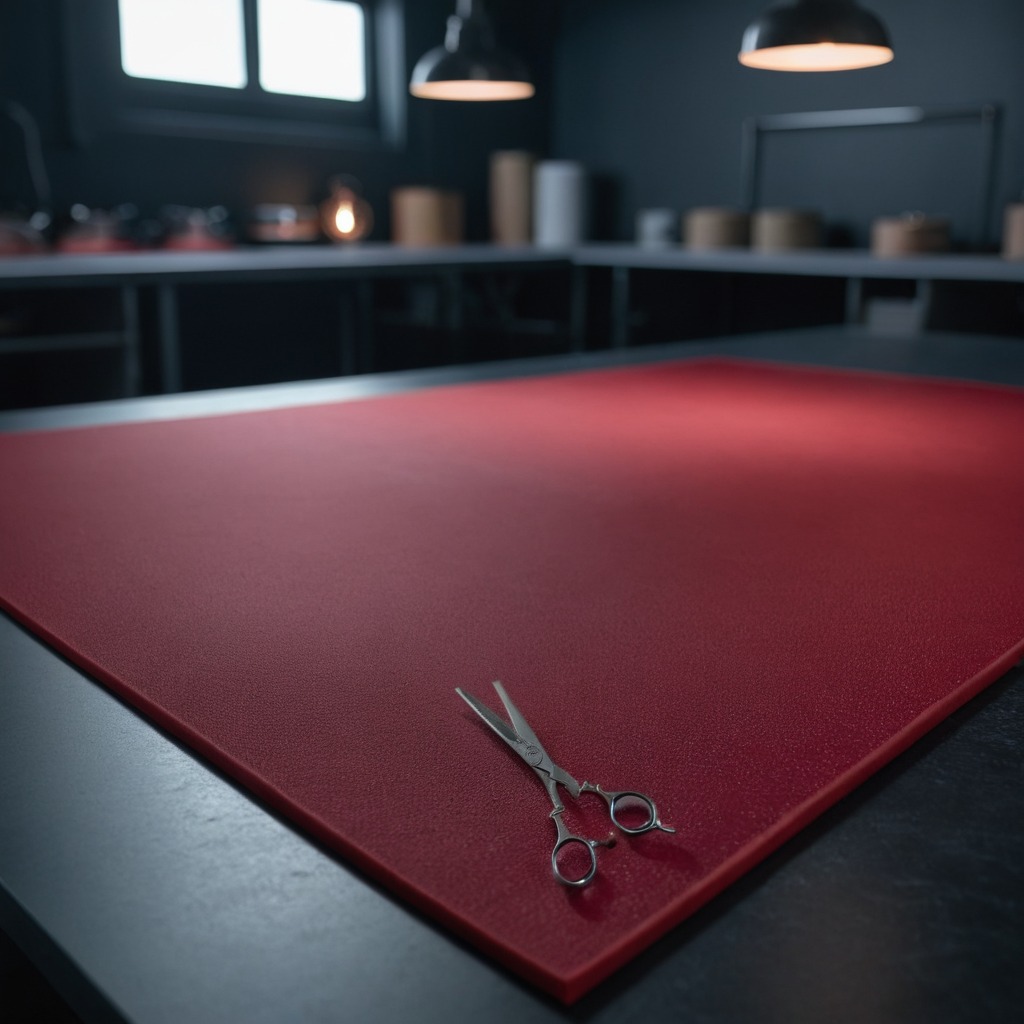
A scissor lies on the clean granite tabletop covered with a red rubber mat inside a workshop at night dim ambient light soft shadows worn but beneath the mat